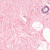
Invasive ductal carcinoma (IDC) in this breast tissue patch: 0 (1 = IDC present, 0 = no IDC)